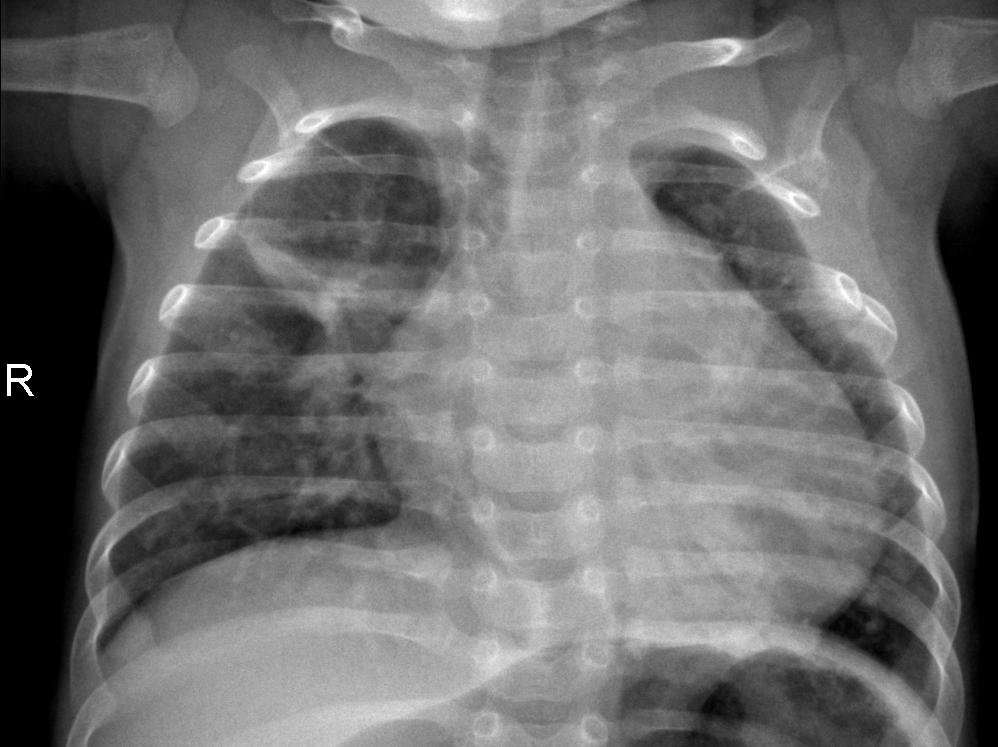
Diagnosis: PNEUMONIA